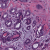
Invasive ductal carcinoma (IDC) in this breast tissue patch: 1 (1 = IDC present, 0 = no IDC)